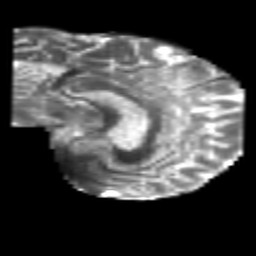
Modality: T2w
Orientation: sagittal
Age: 38
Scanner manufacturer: philips
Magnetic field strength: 3 T
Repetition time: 8.559 s
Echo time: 0.1273 s